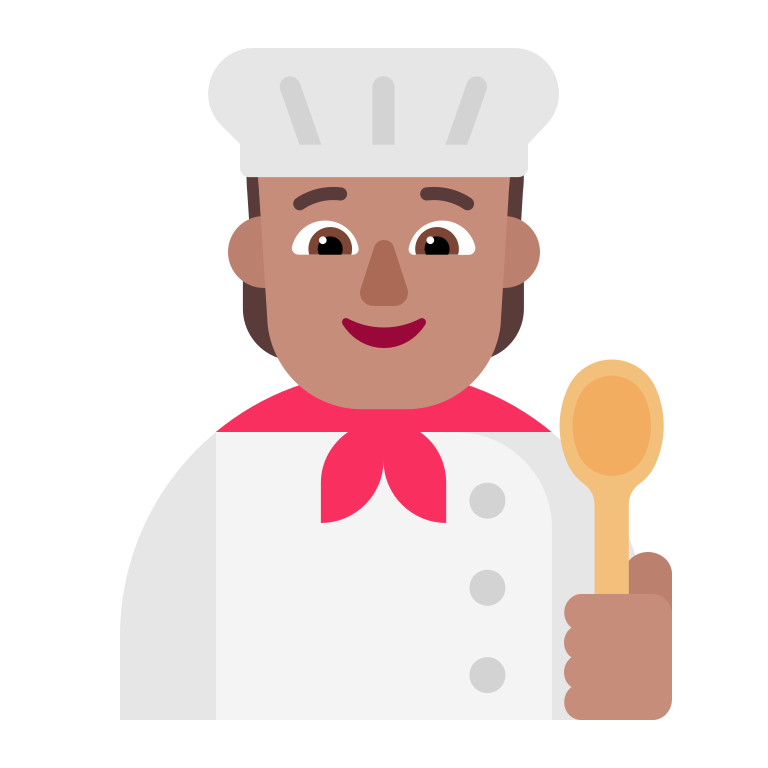
cook flat